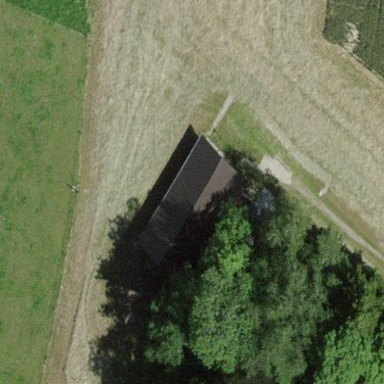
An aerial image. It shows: Shed.